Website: macys
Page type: gifting
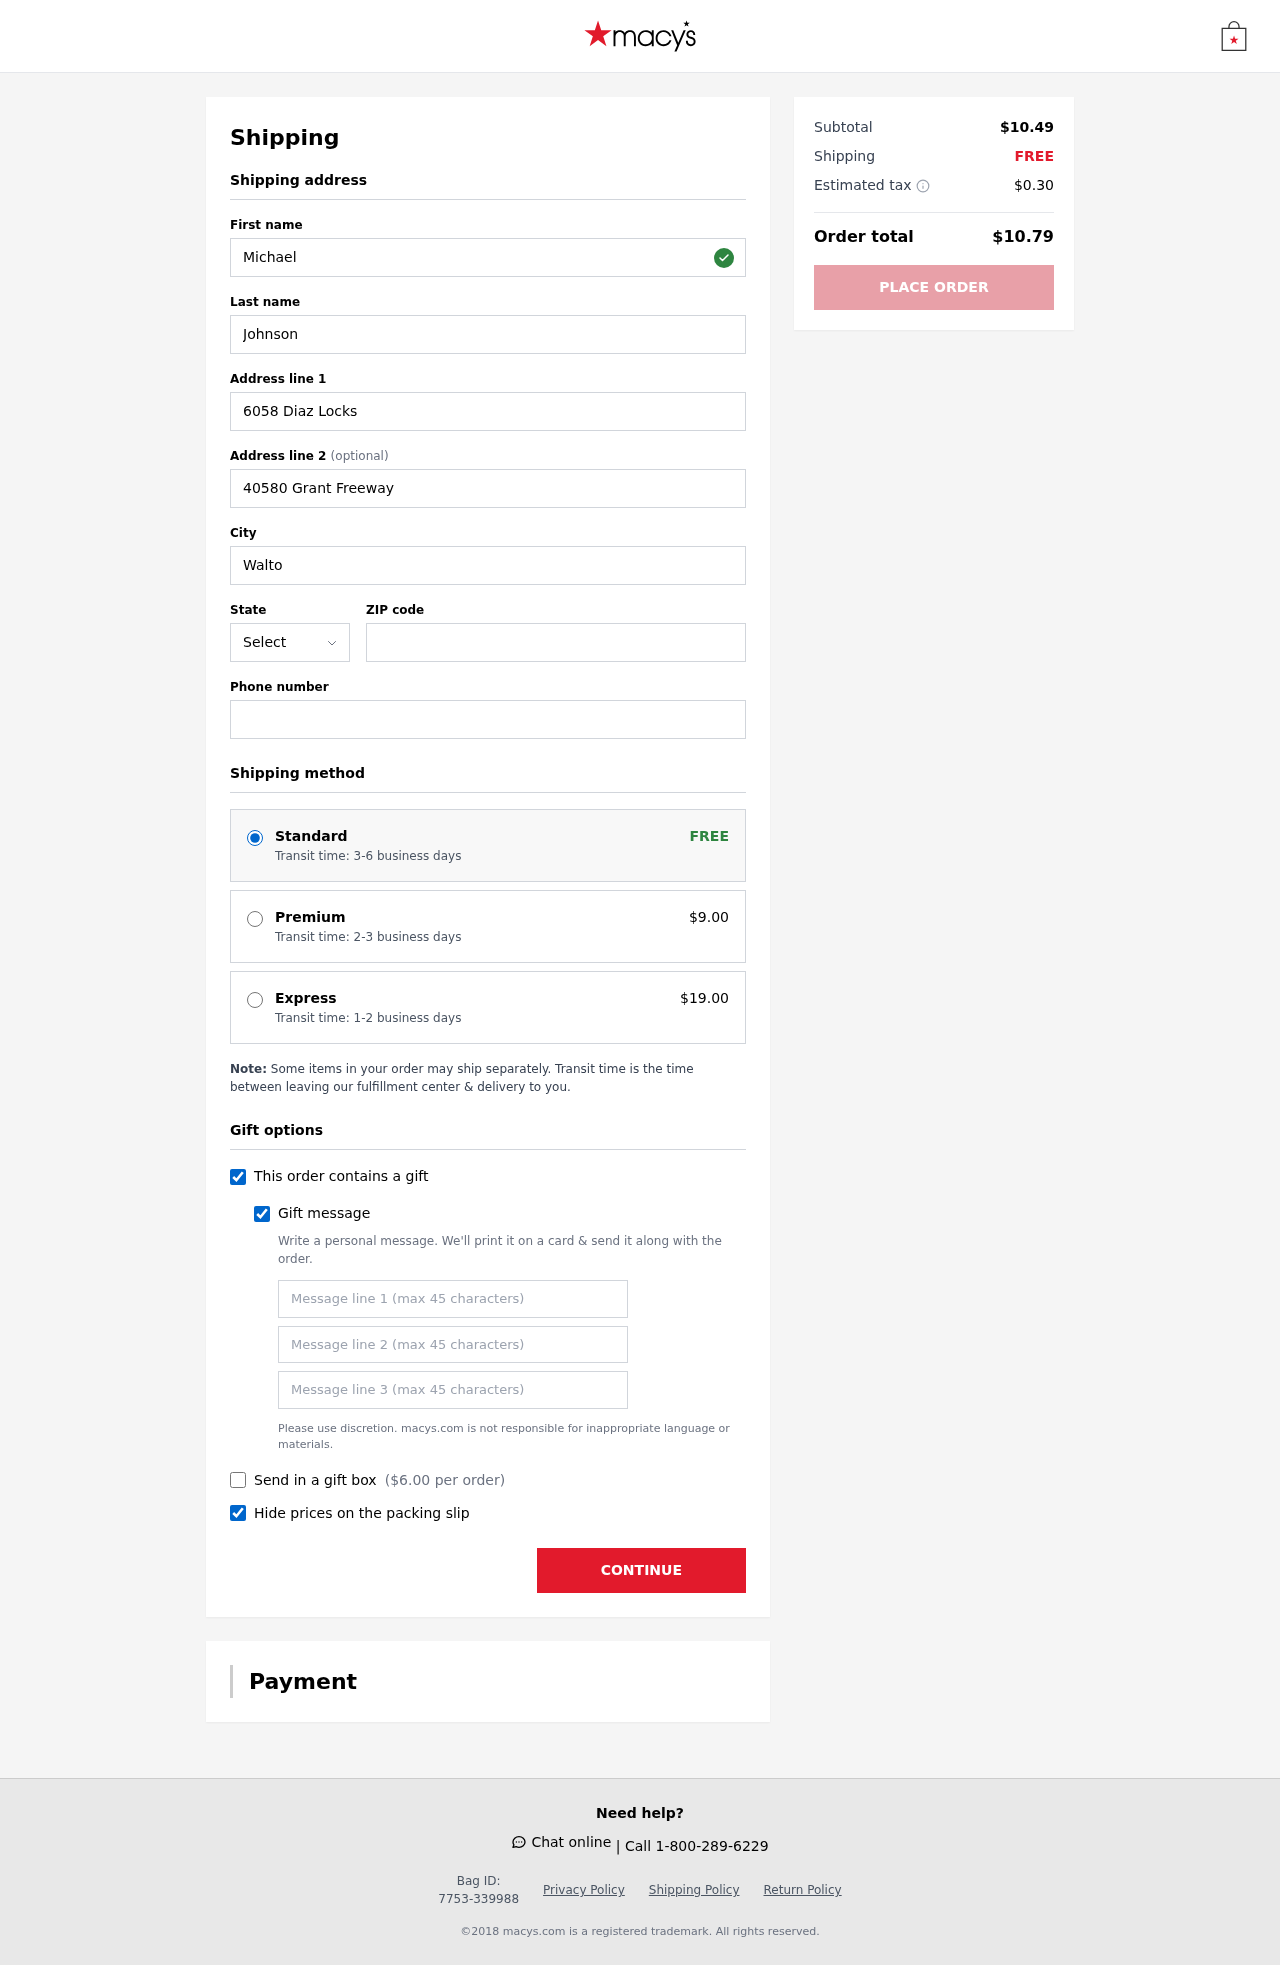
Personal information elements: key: PII_STATE_ABBR
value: FM
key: PII_FIRSTNAME
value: Michael
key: PII_LASTNAME
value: Johnson
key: PII_STREET
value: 6058 Diaz Locks
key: PII_STREET2
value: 40580 Grant Freeway
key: PII_CITY
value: Waltonville
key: PII_POSTCODE
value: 51889
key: PII_PHONE
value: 3109680771
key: PII_GIFT_MESSAGE
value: Hey Benjamin, I know life can get a bit hectic sometimes, so I thought these melatonin lozenges might help you catch some better Z's! Here’s to peaceful nights and refreshed mornings. Enjoy!  Michael
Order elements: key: ORDER_SHIPPING_STANDARD
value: Transit time: 3-6 business days
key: ORDER_SHIPPING_PREMIUM
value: Transit time: 2-3 business days
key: ORDER_SHIPPING_PREMIUM_PRICE
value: $9.00
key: ORDER_SHIPPING_EXPRESS
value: Transit time: 1-2 business days
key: ORDER_SHIPPING_EXPRESS_PRICE
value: $19.00
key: ORDER_GIFT_BOX_PRICE
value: $6.00
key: ORDER_SUBTOTAL
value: $10.49
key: ORDER_SHIPPING_COST
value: FREE
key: ORDER_TAX
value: $0.30
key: ORDER_TOTAL
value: $10.79